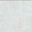
Piece: xx